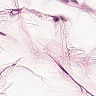
Metastatic tissue present: no